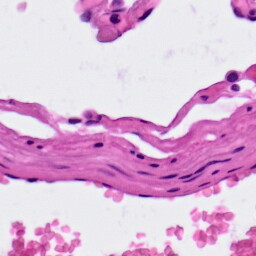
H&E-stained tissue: Lung